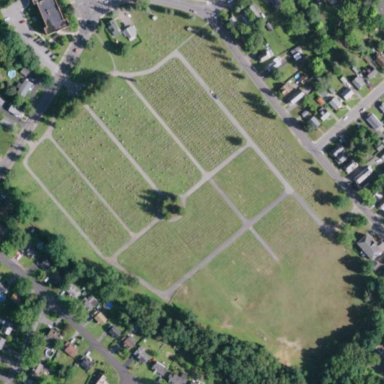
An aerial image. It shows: Cemetery.